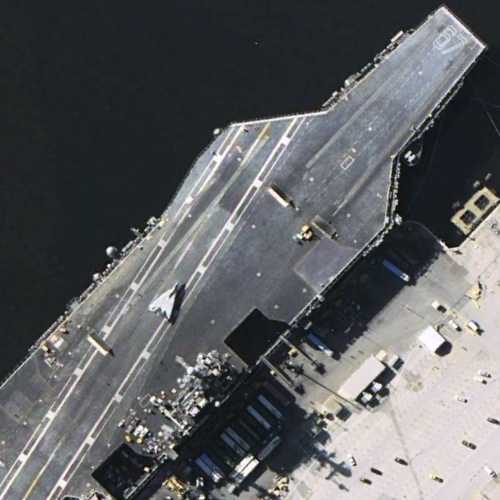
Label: aircraft_carrier